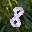
Label: 8